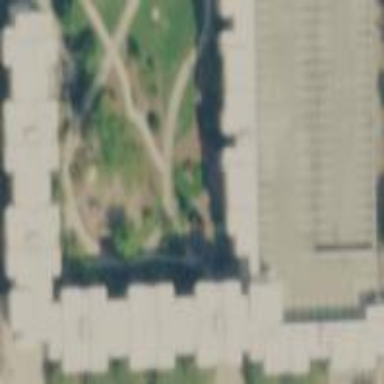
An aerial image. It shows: Building categorized as Residence Halls.